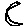
Label: moon